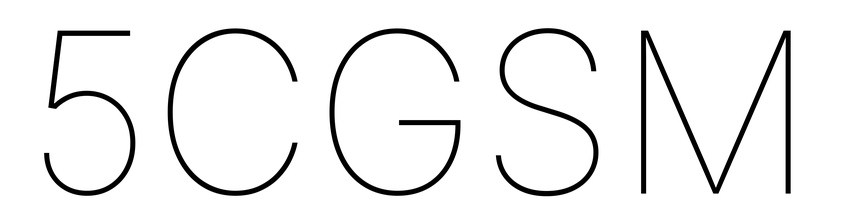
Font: Inter_Thin